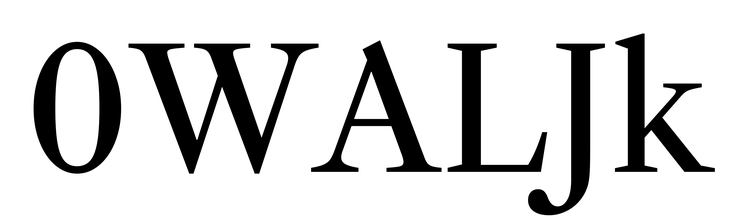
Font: LibreCaslonText_Regular